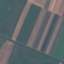
Label: AnnualCrop